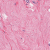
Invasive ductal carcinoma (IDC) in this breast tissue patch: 0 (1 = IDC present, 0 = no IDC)